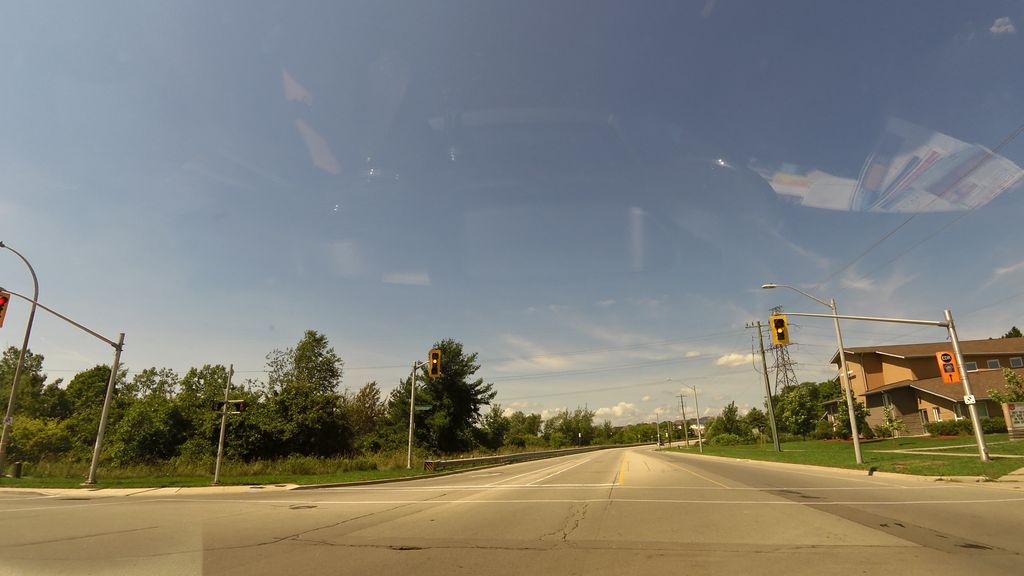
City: hamilton